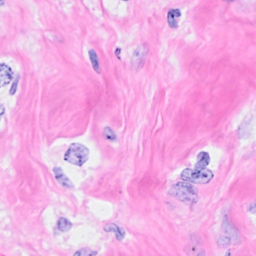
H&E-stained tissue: Breast